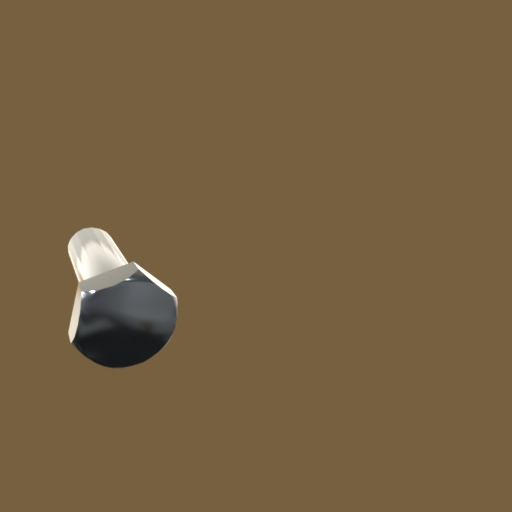
Label: bolt